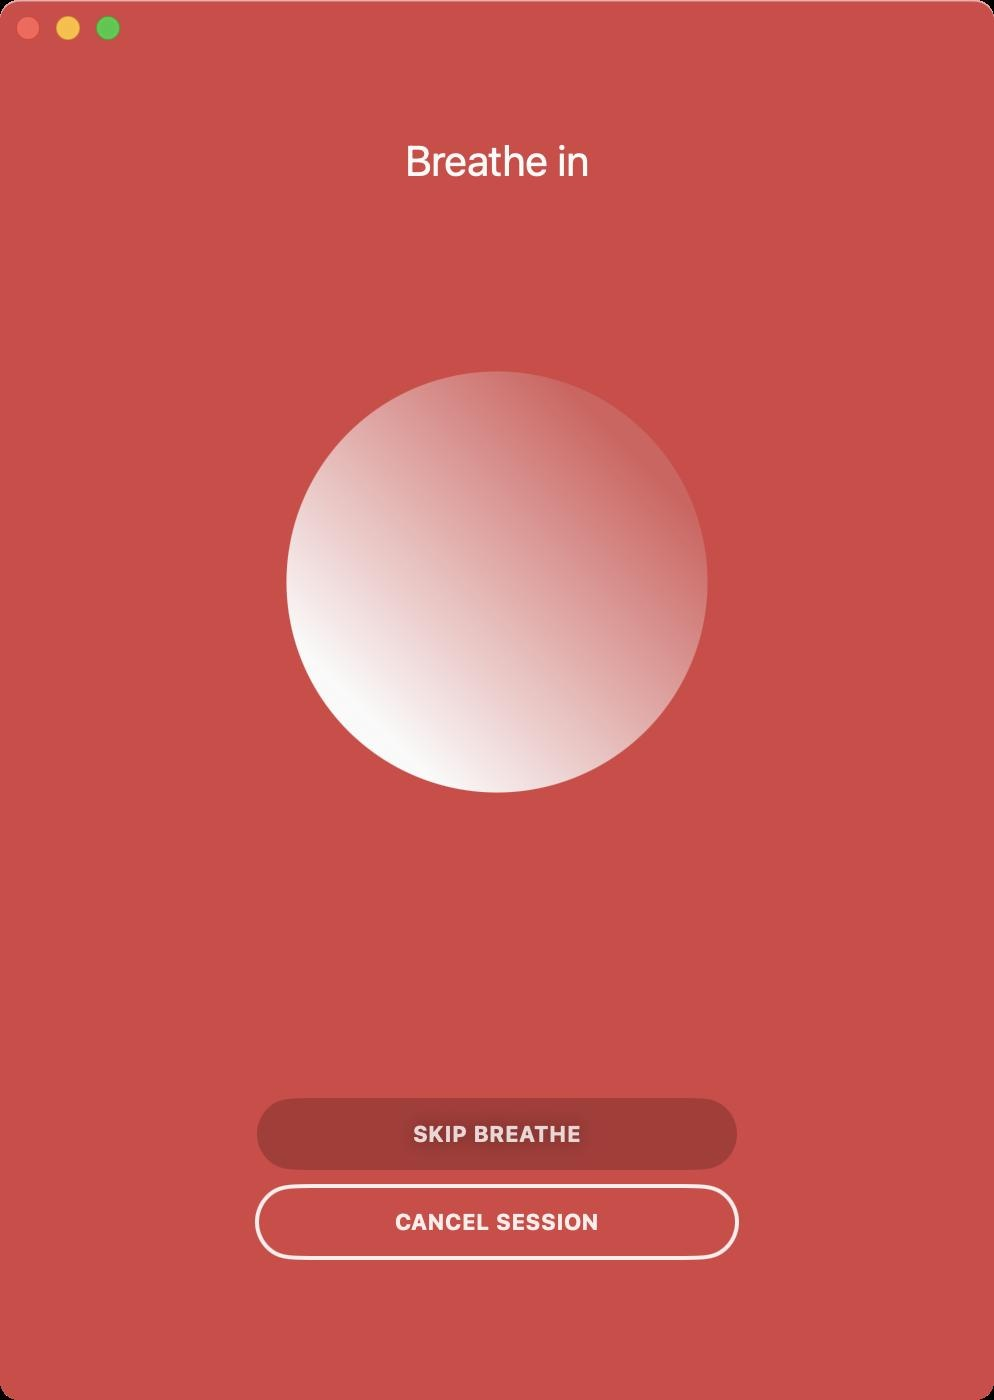
Accessibility tree:
{"name": "Session_Pomodoro_Focus_Timer", "role": "AXWindow", "description": null, "role_description": "standard window", "value": null, "position": "520.00;39.00", "size": "497;700", "children": [{"name": null, "role": "AXGroup", "description": null, "role_description": "group", "value": null, "position": "0.00;0.00", "size": "497;700", "children": [{"name": null, "role": "AXStaticText", "description": null, "role_description": "text", "value": "Breathe in", "position": "202.25;68.00", "size": "92;25", "children": []}, {"name": null, "role": "AXButton", "description": "SKIP BREATHE", "role_description": "button", "value": null, "position": "128.50;549.00", "size": "240;36", "children": []}, {"name": null, "role": "AXButton", "description": "CANCEL SESSION", "role_description": "button", "value": null, "position": "128.50;593.00", "size": "240;36", "children": []}]}, {"name": null, "role": "AXButton", "description": null, "role_description": "close button", "value": null, "position": "7.00;6.00", "size": "14;16", "children": []}, {"name": null, "role": "AXButton", "description": null, "role_description": "full screen button", "value": null, "position": "47.00;6.00", "size": "14;16", "children": [{"name": null, "role": "AXGroup", "description": null, "role_description": "group", "value": null, "position": "47.00;6.00", "size": "14;16", "children": [{"name": null, "role": "AXGroup", "description": null, "role_description": "group", "value": null, "position": "47.00;6.00", "size": "14;16", "children": []}]}]}, {"name": null, "role": "AXButton", "description": null, "role_description": "minimize button", "value": null, "position": "27.00;6.00", "size": "14;16", "children": []}]}